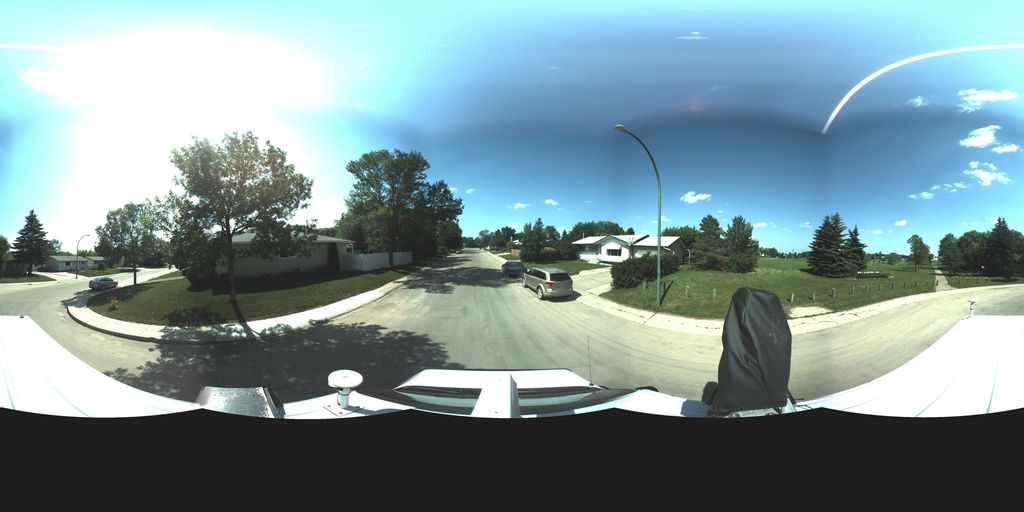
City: saskatoon